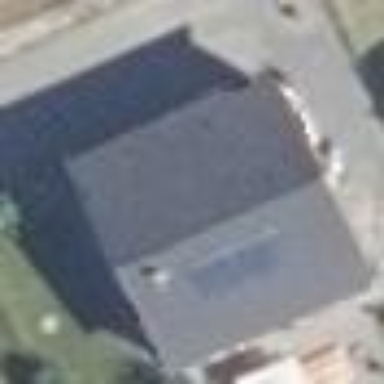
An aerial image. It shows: Detached building with gabled roof.